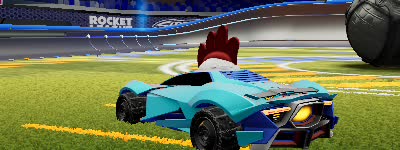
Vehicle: werewolf